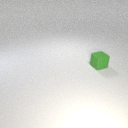
small green rubber cube